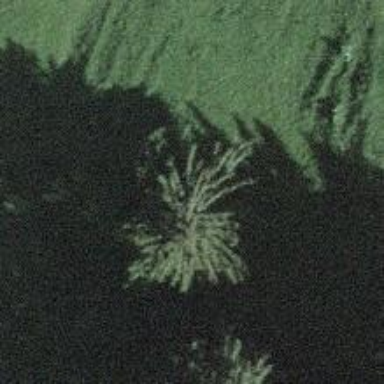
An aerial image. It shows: Evergreen needle-leaved tree in agricultural setting.